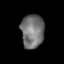
Tissue: prostate
Cell type: Myeloid cells
Senescence score: 0.3587
Nuclear area (px): 761
Mean DAPI intensity: 114.189